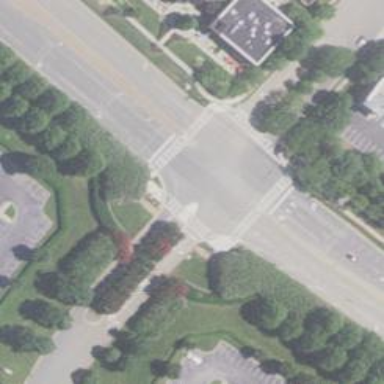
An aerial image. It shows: Marked crossing on the road.